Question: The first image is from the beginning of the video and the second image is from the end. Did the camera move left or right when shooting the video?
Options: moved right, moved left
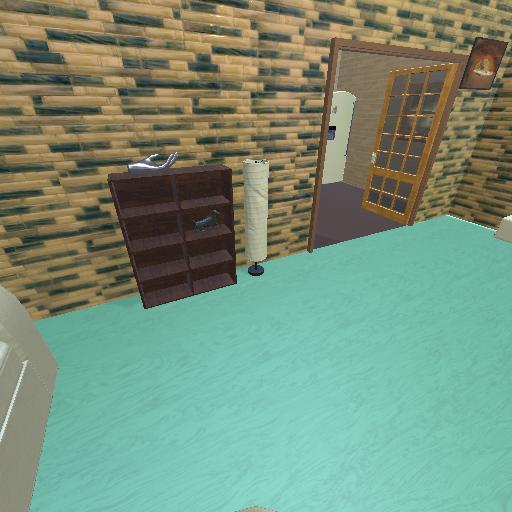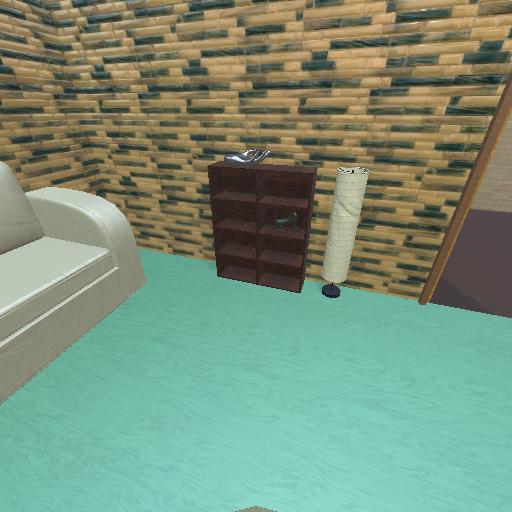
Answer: moved right